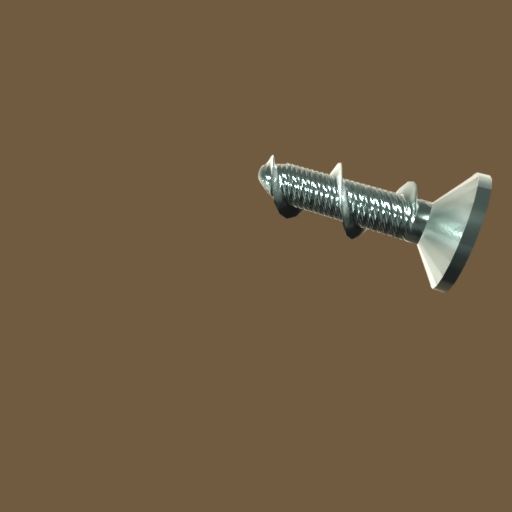
Label: screw